Interaction volume radius: 5 \u00c5
Interaction volume height: 20 \u00c5
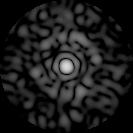
Disorder parameter: 0.8803